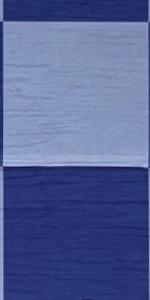
Label: Empty